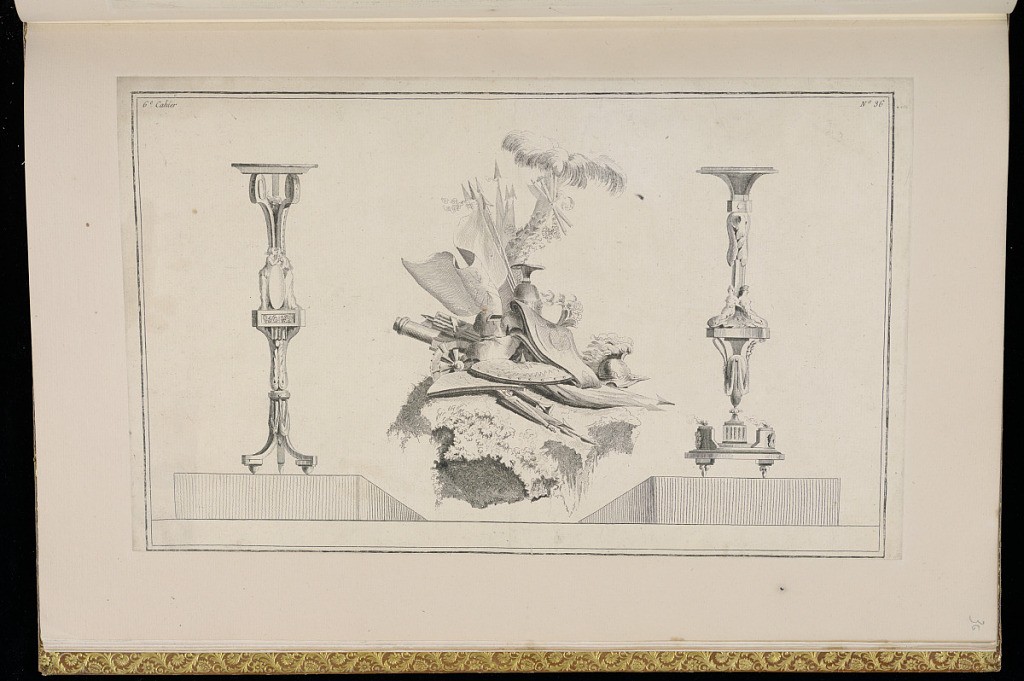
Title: Designs for Candlesticks and a Military Trophy
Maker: Henri Sallembier, French, ca. 1753 - 1820
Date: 1777–78
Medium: Etching on paper
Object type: Print
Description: Designs for two candlesticks and a central ornamental military trophy featuring neoclassical motifs including fluting, a cartouche, terminal figures, scrolling leaves (rinceaux), a frieze, palm leaves, cannon, shield, spears with flags, and a helmet. The plate is numbered.